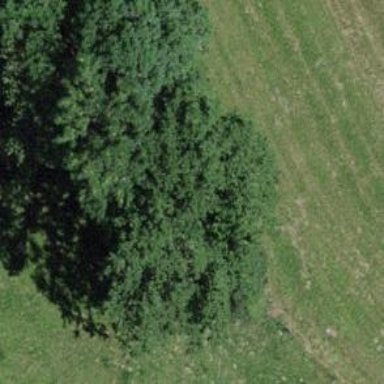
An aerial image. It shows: Row of trees in natural setting.